Field crop: maize
Growth stage: 2
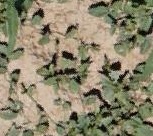
Species: convolvulus